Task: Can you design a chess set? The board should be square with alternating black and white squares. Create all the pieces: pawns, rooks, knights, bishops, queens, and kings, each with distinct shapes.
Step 5449:
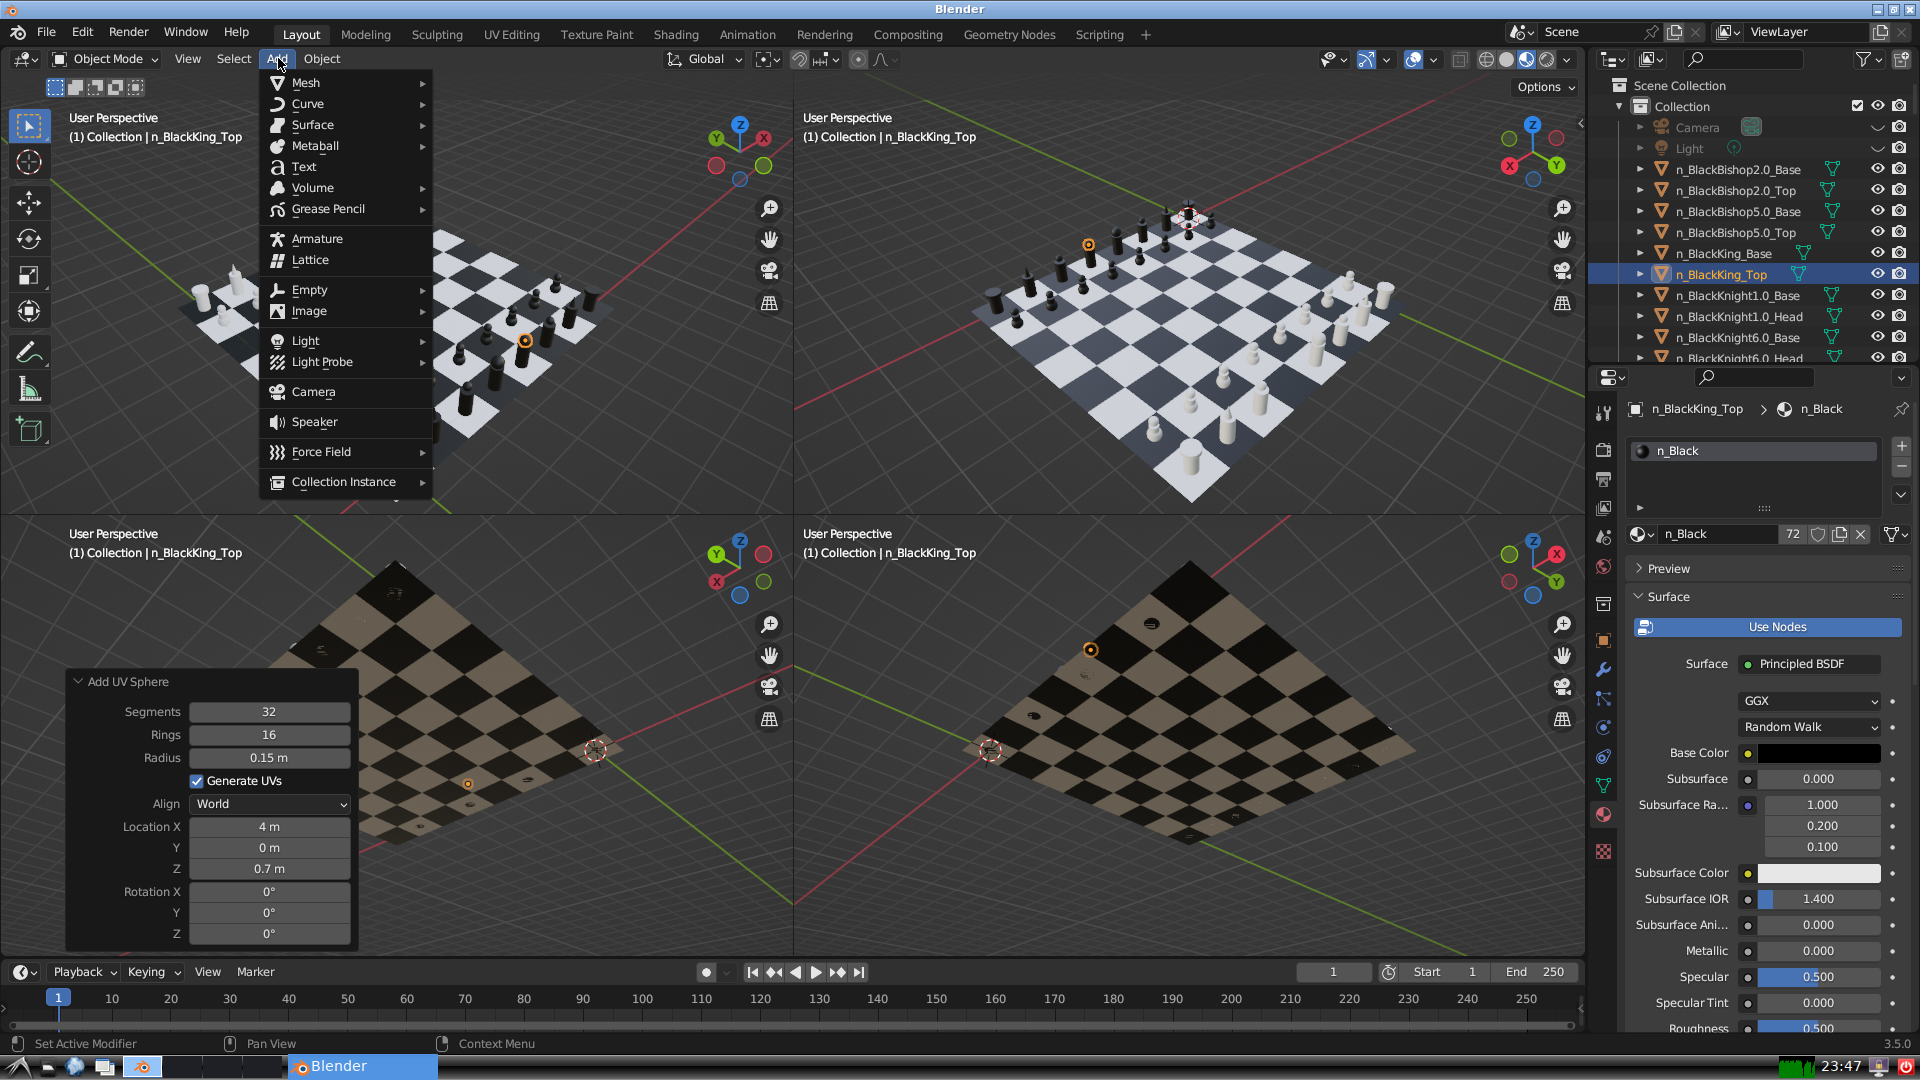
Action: {"mouse_move": [304, 82]}